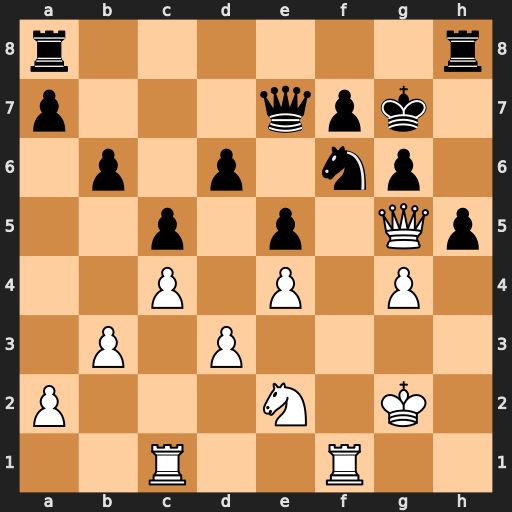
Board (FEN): r6r/p3qpk1/1p1p1np1/2p1p1Qp/2P1P1P1/1P1P4/P3N1K1/2R2R2
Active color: w
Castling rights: -
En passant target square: -
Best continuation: Ng3 Qe6 Rxf6 Qxg4 Qxg4